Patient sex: F
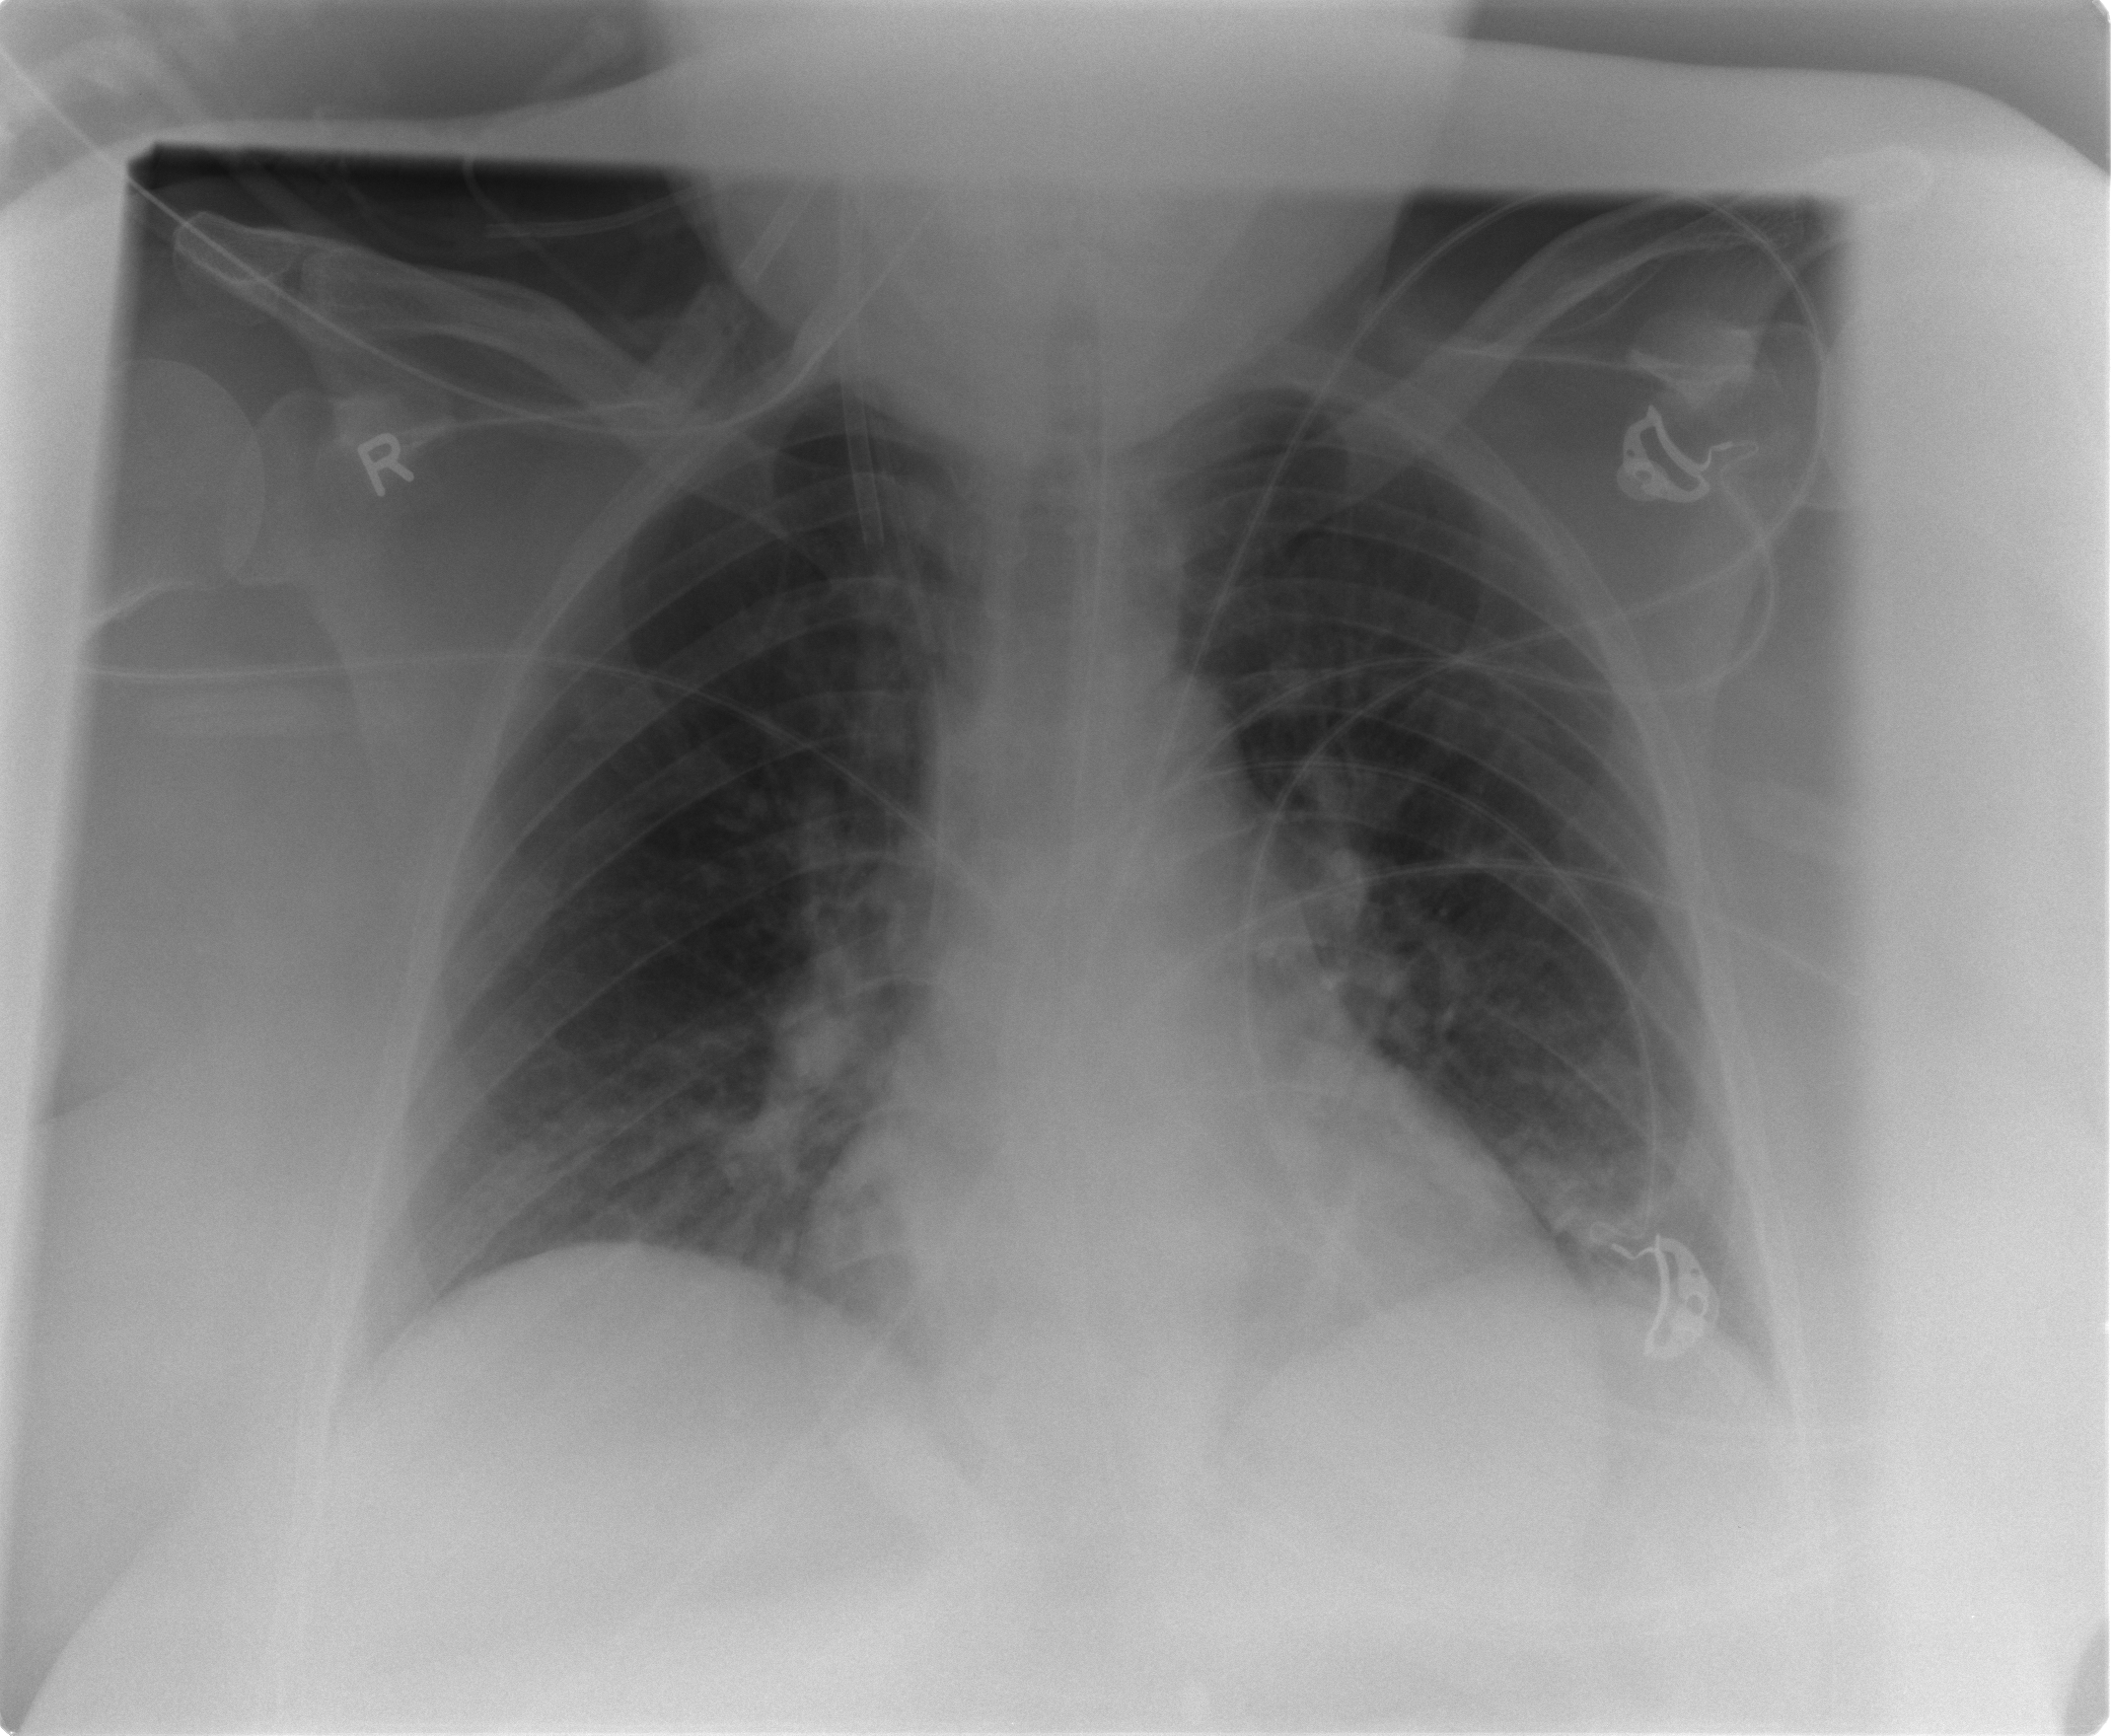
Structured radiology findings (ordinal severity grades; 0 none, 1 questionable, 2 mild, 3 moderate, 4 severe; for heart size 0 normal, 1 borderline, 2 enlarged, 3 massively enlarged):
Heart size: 1
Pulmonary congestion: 1
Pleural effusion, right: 0
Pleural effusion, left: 0
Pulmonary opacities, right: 0
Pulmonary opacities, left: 0
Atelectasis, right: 0
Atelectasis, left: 2